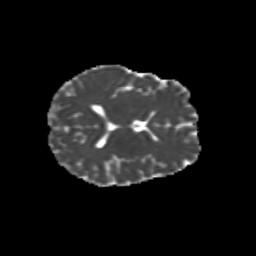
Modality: MD
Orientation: axial
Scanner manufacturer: siemens
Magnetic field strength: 3 T
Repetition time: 9.2 s
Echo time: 0.084 s